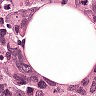
Metastatic tissue present: yes